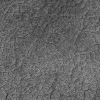
Atmospheric dust classification: not_dusty